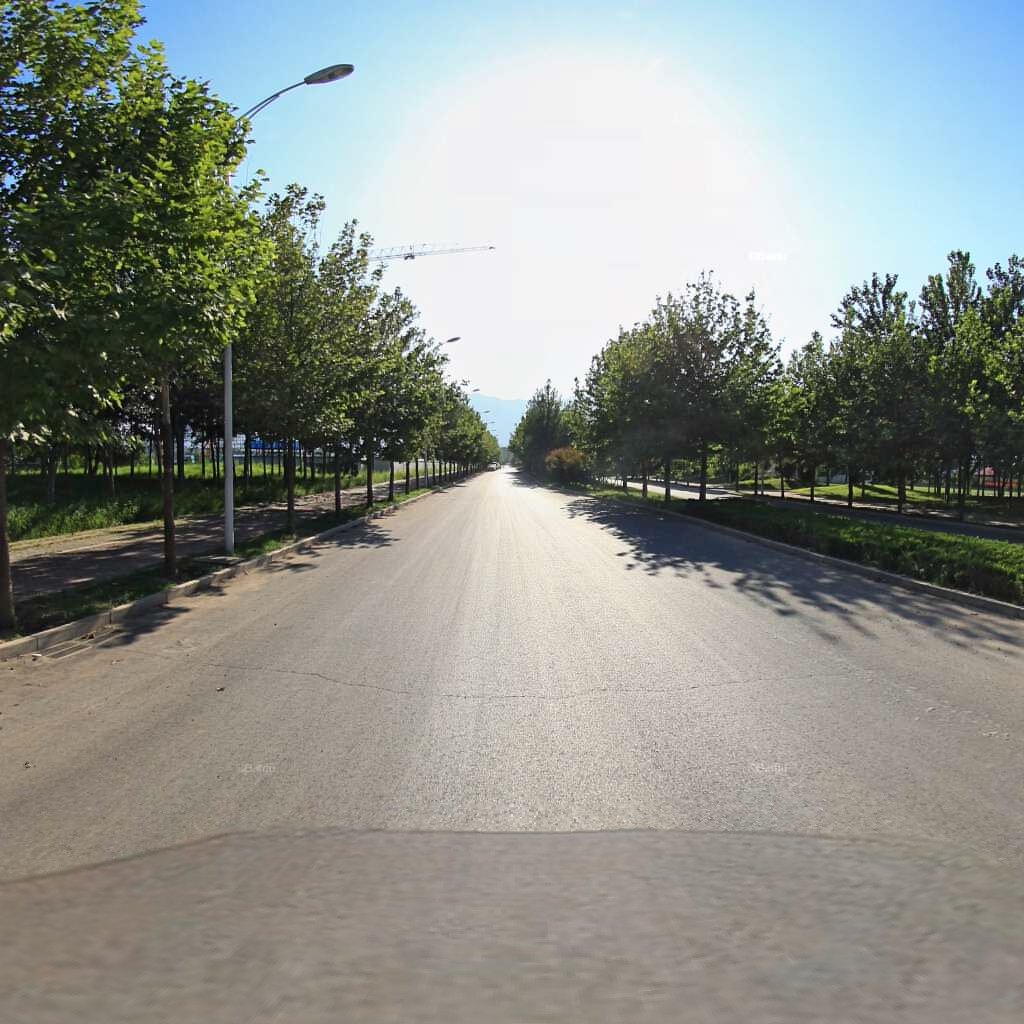
Region: Haidian
Road damage annotations: transverse crack